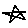
Label: star